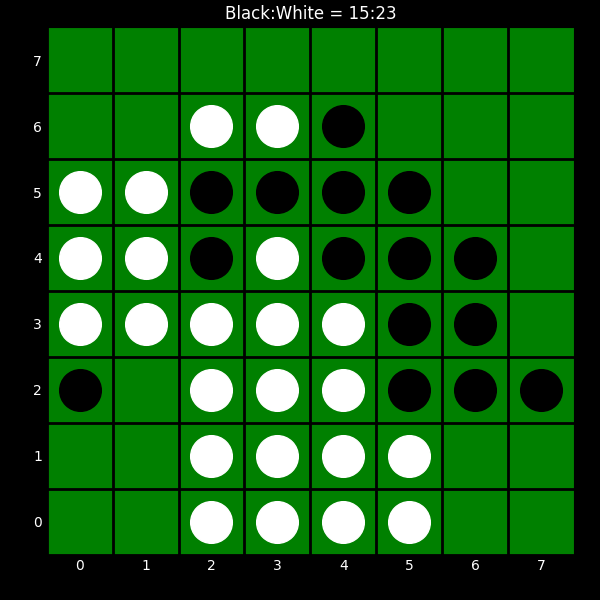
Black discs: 15
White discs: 23